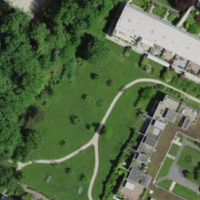
EUNIS habitat code: 53
Species observed at this site:
Lythrum salicaria
Lysimachia vulgaris